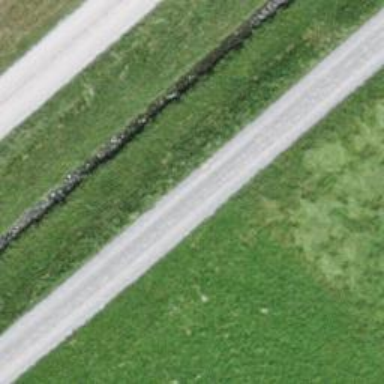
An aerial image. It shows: Track with compacted grade2 surface.